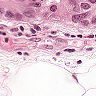
Metastatic tissue present: yes